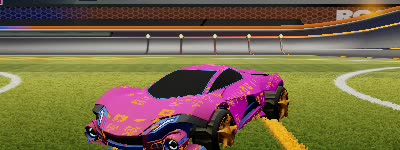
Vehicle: werewolf